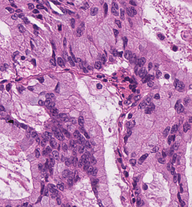
Tumor epithelial tissue: yes
Tumor-associated stroma tissue: yes
Normal tissue: no